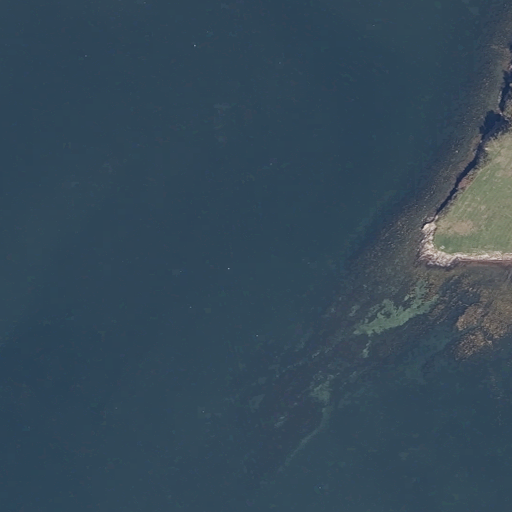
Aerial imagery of cape in Maine named Basin Point containing open water and herbaceous wetlands